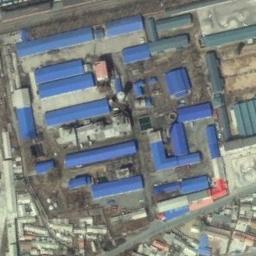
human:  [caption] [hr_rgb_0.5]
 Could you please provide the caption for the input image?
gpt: The industrial area with some blue workshops Is surrounded by roads and trees .

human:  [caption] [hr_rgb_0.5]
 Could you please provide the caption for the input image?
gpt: Numerous houses of different shapes are in the industrial area .

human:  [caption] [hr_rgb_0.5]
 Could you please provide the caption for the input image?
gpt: There is a road next to the industrial area .

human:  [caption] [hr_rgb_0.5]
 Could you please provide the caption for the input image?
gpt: Plants and roads in an industrial area .

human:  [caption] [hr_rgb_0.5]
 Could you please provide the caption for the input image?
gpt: There are some blue buildings and green buildings on the industrial area .